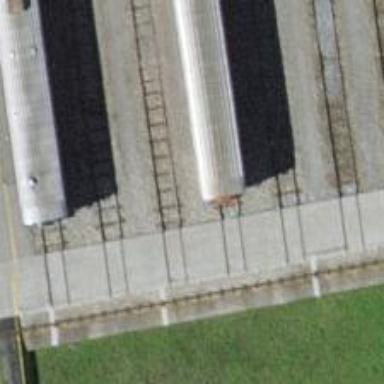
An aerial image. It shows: Crossing for the railway.